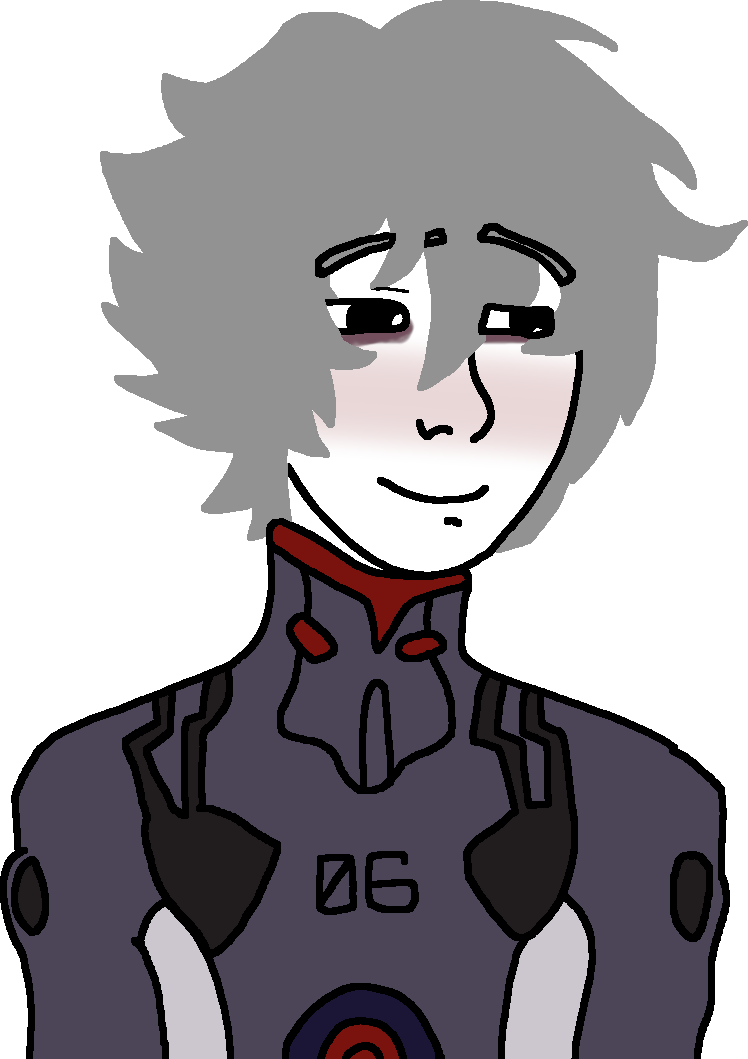
Label: 5_Twinkjak